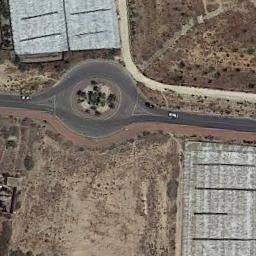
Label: roundabout